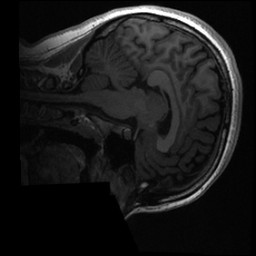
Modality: T1w
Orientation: sagittal
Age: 19
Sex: female